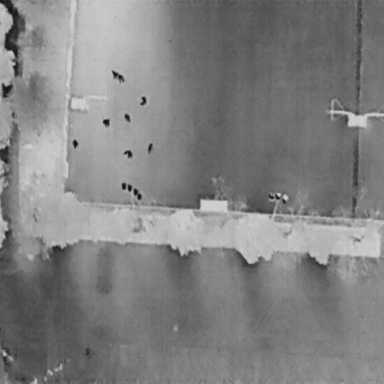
There are eight People in the infrared image.